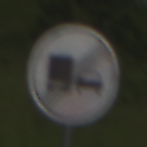
Verkehrszeichen: EndeUeberholverbotKraftfahrzeuge
Umgebung: Outdoor, RoadRail
Tageszeit: Midday
Wetter: PartlyCloudy
Licht: Natural
Jahreszeit: NotSpecified
Kontrast: HighContrast